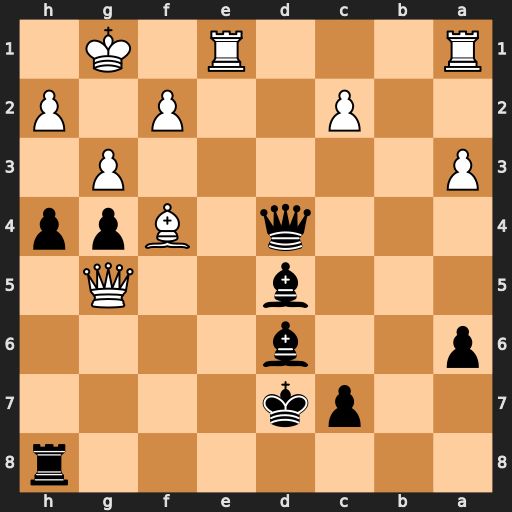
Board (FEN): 7r/2pk4/p2b4/3b2Q1/3q1Bpp/P5P1/2P2P1P/R3R1K1
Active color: b
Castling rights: -
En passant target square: -
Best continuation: hxg3 Qf5+ Kc6 Bxg3 Bxg3